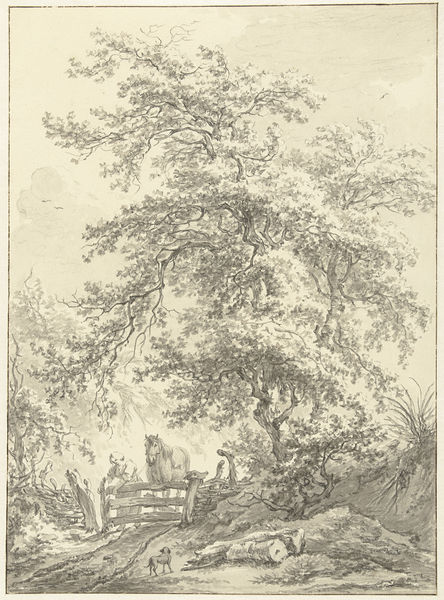
Titel: Vrouw met paard bij hek onder grote boom
Künstler: Egbert van Drielst
Standort: Amsterdam
Institution: Rijksmuseum
Schlagwörter: baum, blätter, himmel, vogel, wolken, aquarell, äste, frau, holz, zeichnung, gras, hund, tiere, weg, zaun, mensch, stehen, baumstamm, natur, stamm, vögel, weide, gatter, gold, blatt, pflanzen, fliegen, pferd, papier, bäuerin, farbe, grafik, beige, white, black, gray, grey, woman, print, wooden, tor, stich, wood, clouds, man, rocks, sky, tree, gehölz, landscape, nature, summer, trees, weidezaun, grass, path, road, way, drawing, black and white, animals, dog, sketch, birds, öffnen, fence, outside, wachsen, leaves, trunk, gate, ears, pencil, cow, horse, branches, opening, open, mesnch, sepia, leafs, countryside, logs, ruts, details, porn, fench, magnificent, horde, wheeltracks, closing mane, unlustig, punkte?, wasndalos, mupfel